九年级 · 组合数学
如图是一个沿 $3 \times 3$ 正方形方格纸的对角线 $A B$ 剪下的图形, 一质点 $P$ 由点 $A$ 出发, 沿格点线每次向右
或向上运动1个单位长度, 则点 $P$ 由点 $A$ 运动到点 $B$ 的不同路径共有 $(\quad)$

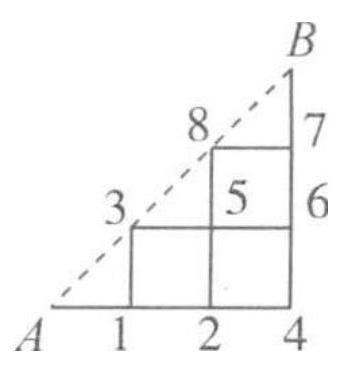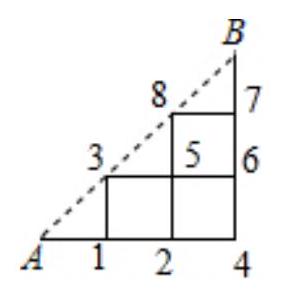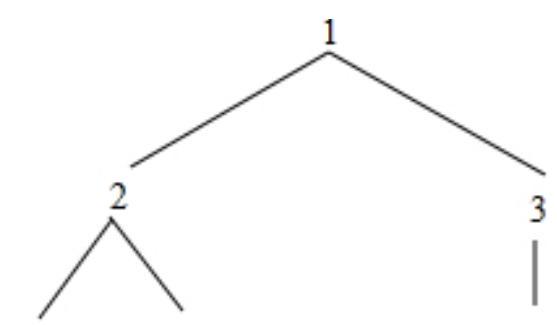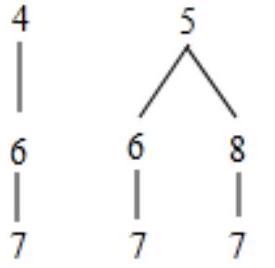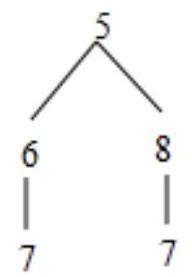
A. 4 条
B. 5 条
C. 6 条
D. 7条

答案: B
解析: 【分析】

本题主要考查列表法与树状图有关知识, 将各格点分别记为 $1 、 2 、 3 、 4 、 5 、 6 、 7$, 利用树状图可得所有路径.

【解答】

解: 如图, 将各格点分别记为 $1 、 2 、 3 、 4 、 5 、 6 、 7$,

画树状图如下:

由树状图可知点 $P$ 由 $A$ 点运动到 $B$ 点的不同路径共有5种,

故选 $B$.